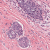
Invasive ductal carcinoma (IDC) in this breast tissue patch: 0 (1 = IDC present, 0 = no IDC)